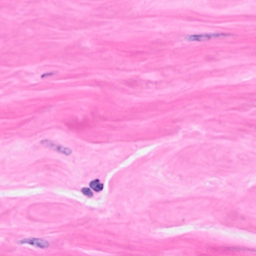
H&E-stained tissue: Breast